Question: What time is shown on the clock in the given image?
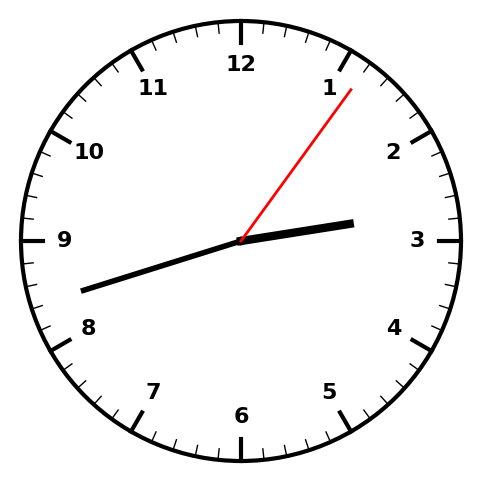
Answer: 02:42:06